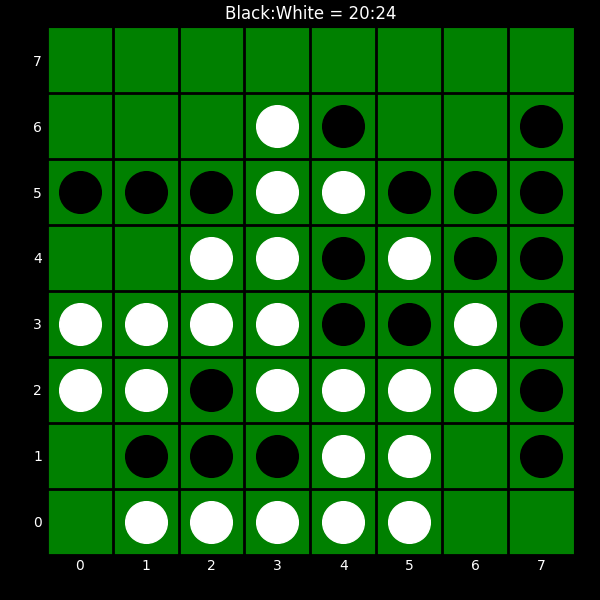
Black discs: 20
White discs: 24